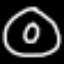
Label: donut